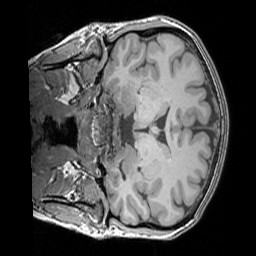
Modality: T1w
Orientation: coronal
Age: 38
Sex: female
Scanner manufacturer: siemens
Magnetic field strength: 3 T
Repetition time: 1.83 s
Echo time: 0.00303 s